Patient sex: F
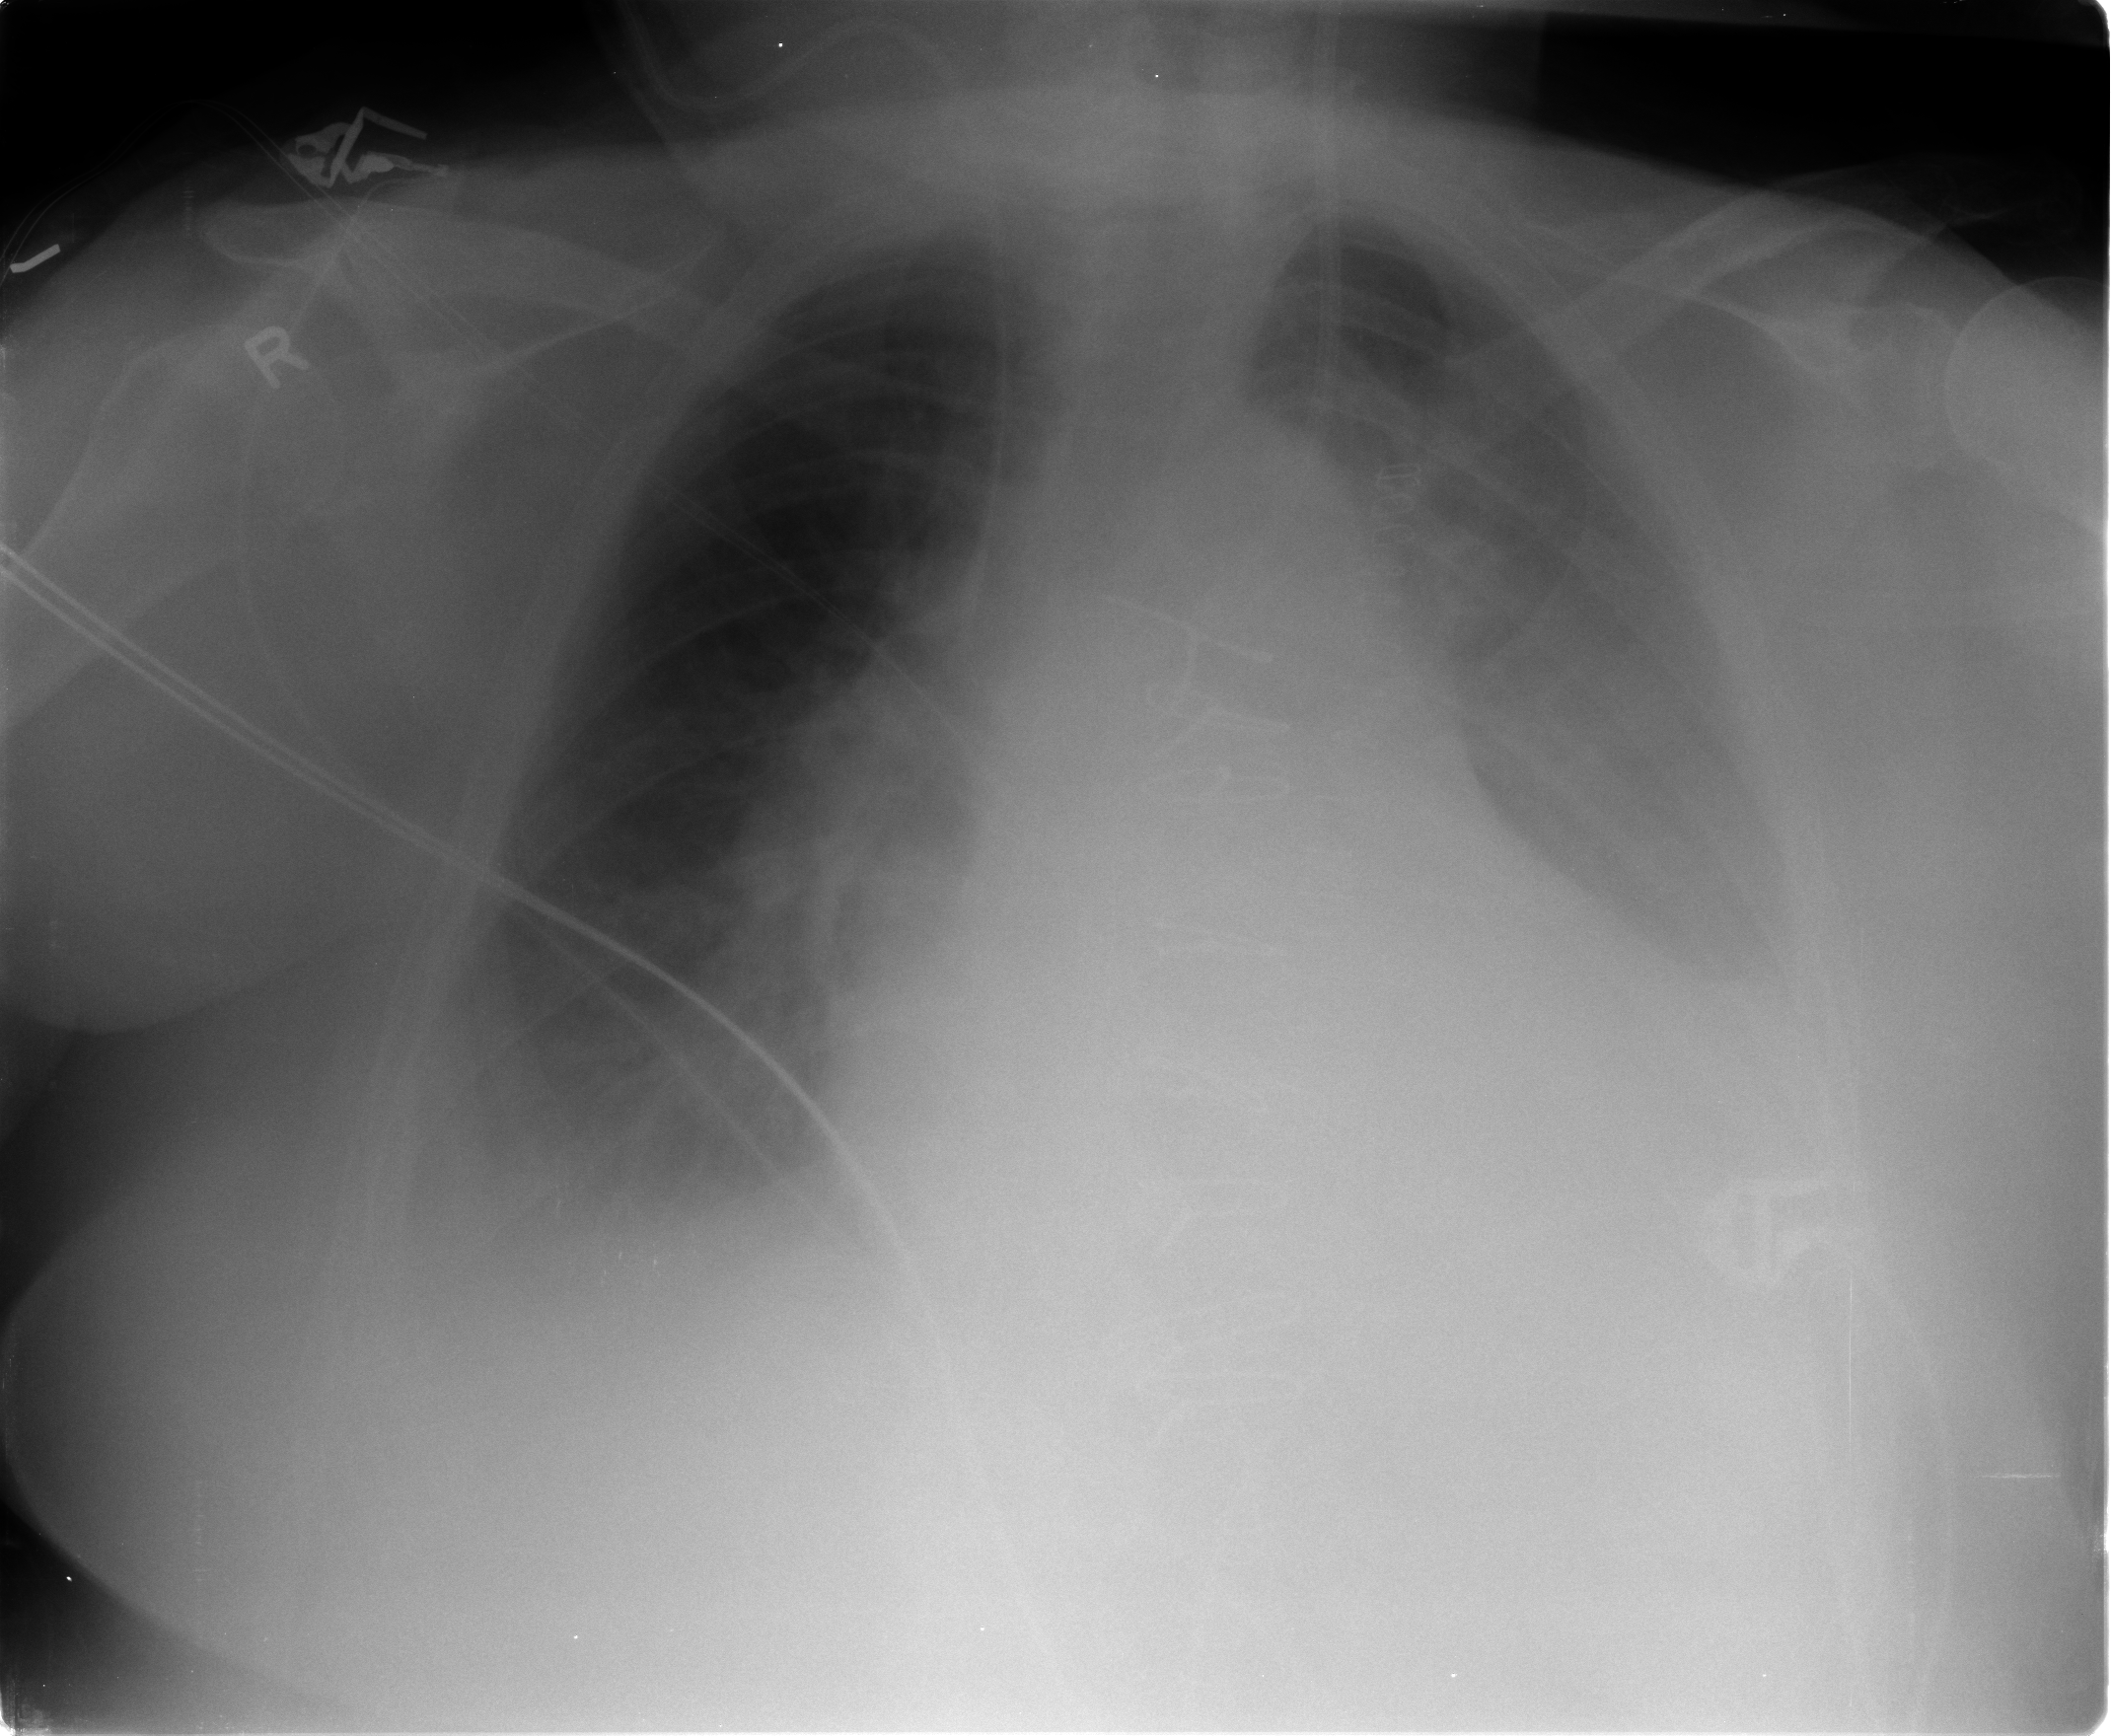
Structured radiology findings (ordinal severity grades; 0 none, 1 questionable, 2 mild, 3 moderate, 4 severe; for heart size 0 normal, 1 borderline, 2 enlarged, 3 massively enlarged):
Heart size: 1
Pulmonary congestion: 2
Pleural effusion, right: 2
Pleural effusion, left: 2
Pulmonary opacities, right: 2
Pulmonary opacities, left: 2
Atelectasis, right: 2
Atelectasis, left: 2